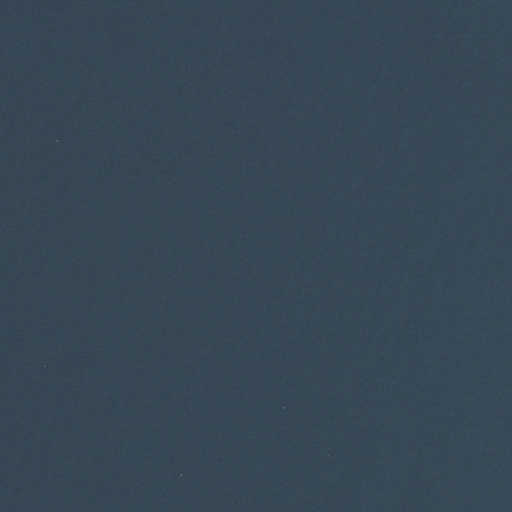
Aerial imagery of bar in Massachusetts named Martin Ledge containing only open water